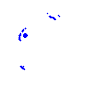
Particle: electron